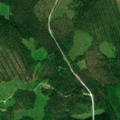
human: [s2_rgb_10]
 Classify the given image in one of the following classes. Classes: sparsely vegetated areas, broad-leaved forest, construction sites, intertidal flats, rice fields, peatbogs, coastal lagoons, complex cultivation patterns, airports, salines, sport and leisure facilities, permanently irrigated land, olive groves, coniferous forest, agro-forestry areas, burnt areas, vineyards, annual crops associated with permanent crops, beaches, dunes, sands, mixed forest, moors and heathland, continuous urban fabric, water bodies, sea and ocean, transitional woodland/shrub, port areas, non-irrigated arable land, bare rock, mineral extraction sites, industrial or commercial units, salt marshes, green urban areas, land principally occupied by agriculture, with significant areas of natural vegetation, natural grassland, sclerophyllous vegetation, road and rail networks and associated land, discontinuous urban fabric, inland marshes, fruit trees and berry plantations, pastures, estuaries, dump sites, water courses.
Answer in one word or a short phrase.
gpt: coniferous forest, mixed forest, transitional woodland/shrub